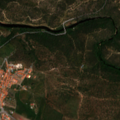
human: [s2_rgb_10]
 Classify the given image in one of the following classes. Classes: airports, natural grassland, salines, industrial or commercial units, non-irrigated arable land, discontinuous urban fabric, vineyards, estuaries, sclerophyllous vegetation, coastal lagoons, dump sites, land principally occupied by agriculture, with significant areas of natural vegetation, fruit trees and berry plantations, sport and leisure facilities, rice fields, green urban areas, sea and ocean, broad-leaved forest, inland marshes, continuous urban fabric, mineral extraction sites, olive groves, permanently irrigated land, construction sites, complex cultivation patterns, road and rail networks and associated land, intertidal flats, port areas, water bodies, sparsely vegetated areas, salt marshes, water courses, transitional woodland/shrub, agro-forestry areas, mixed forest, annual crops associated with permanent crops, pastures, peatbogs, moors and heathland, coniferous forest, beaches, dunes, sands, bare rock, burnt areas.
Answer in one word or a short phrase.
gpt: discontinuous urban fabric, olive groves, annual crops associated with permanent crops, agro-forestry areas, broad-leaved forest, transitional woodland/shrub